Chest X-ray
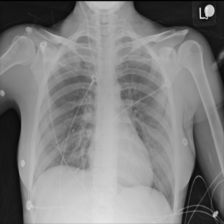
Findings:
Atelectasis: negative
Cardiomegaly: negative
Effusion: negative
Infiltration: negative
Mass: negative
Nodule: negative
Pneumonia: negative
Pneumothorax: negative
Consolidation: negative
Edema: negative
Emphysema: negative
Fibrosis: negative
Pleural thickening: negative
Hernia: negative